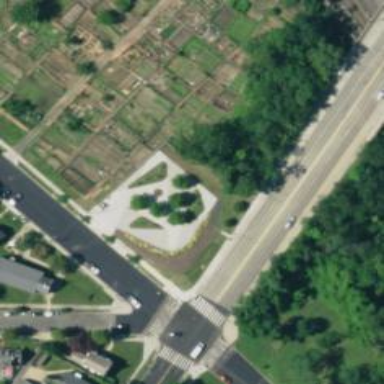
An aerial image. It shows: Historic memorial.